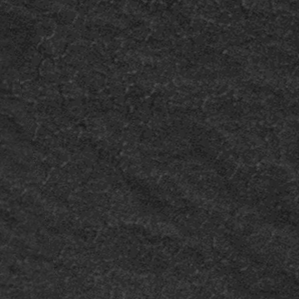
Label: frost